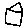
Label: house